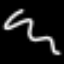
Label: squiggle